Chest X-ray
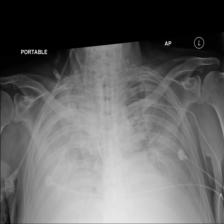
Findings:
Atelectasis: negative
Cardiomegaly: negative
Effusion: positive
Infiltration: negative
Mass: negative
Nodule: negative
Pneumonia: negative
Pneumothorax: negative
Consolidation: negative
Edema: negative
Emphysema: negative
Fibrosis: negative
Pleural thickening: negative
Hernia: negative